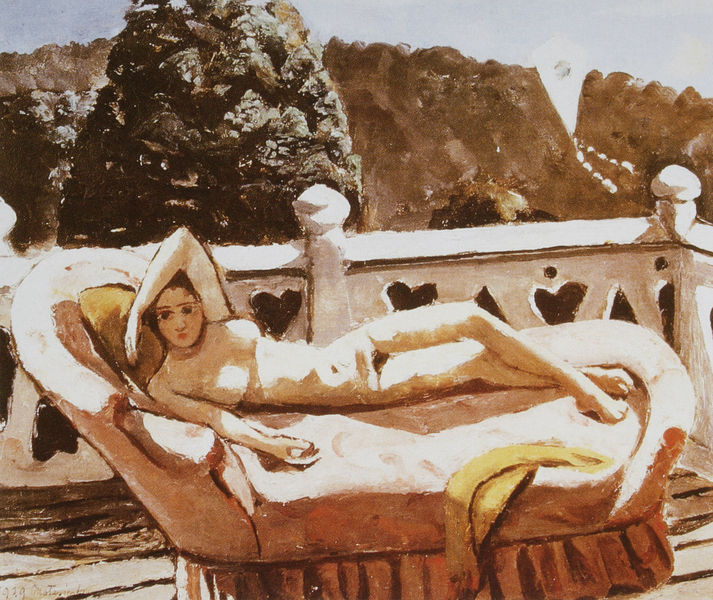
Titel: Der Balkon
Künstler: Marie Louise von Motesiczky
Standort: London
Institution: Privatbesitz
Schlagwörter: akt, baum, fuß, hand, haut, körper, nackt, schatten, weiß, bäume, gelb, grün, ocker, braun, brust, busen, frau, haar, hell, hintergrund, holz, licht, mund, nase, pastell, schwarz, park, rot, schal, tuch, arm, arme, augen, falten, gesicht, inkarnat, brüstung, pose, stoff, rosa, wald, garten, beine, balkon, terrasse, brüste, füße, sommer, sofa, liegen, modell, heiß, sonnenlicht, dielen, kissen, pastellfarben, geländer, nabel, couch, bauchnabel, liegend, scham, brun, balustrade, sonnig, herzen, liege, nackte frau, schamhaare, überschlagen, herz, ballustrade, chaiselongue, sonnen, sonnenbad, brünette, schamhaar, weiblicher akt, grelles licht, überzogen, recamiere, bräunen, sonne tanken, übergroß